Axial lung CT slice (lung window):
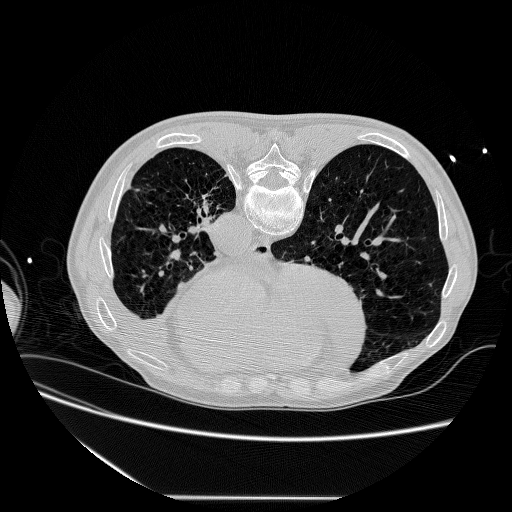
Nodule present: yes
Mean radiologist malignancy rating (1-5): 2